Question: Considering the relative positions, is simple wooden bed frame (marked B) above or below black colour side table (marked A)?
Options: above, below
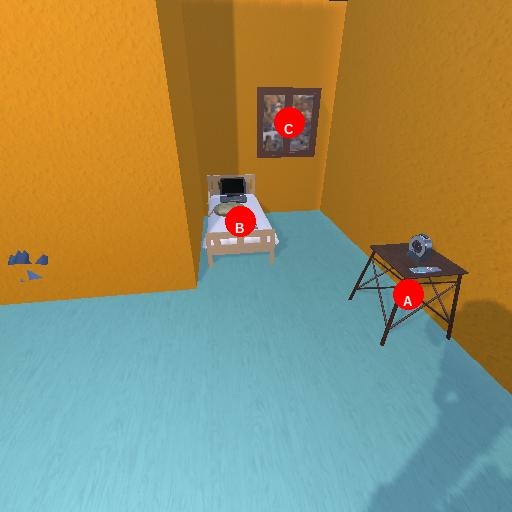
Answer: above